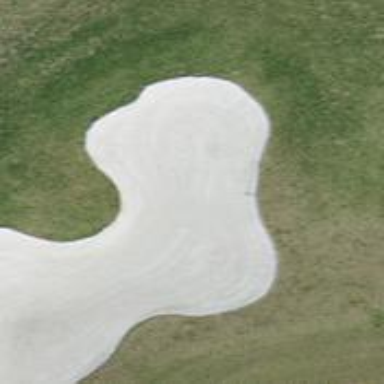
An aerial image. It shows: Golf bunker filled with natural sand.